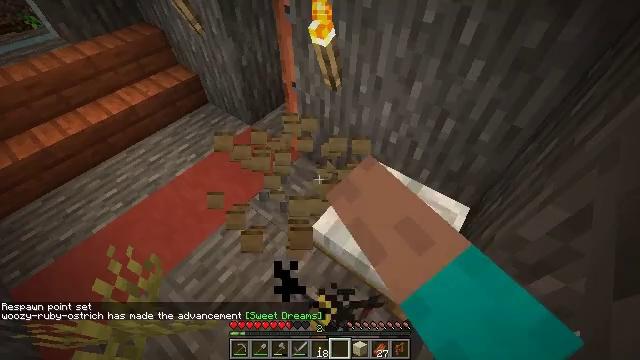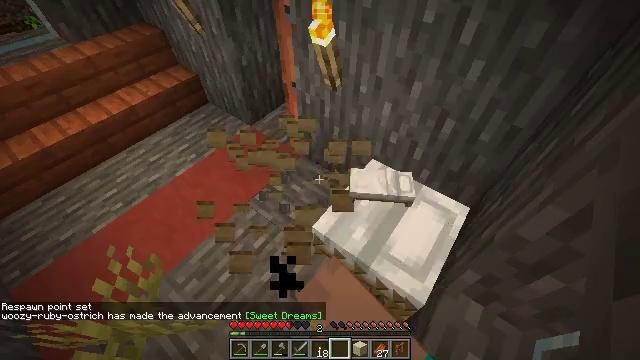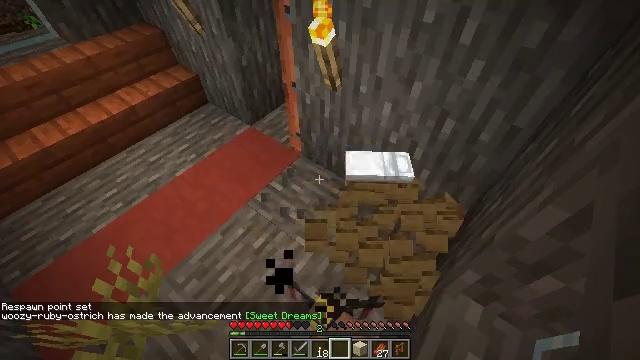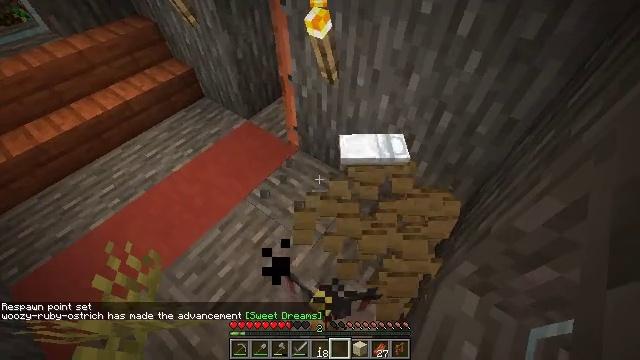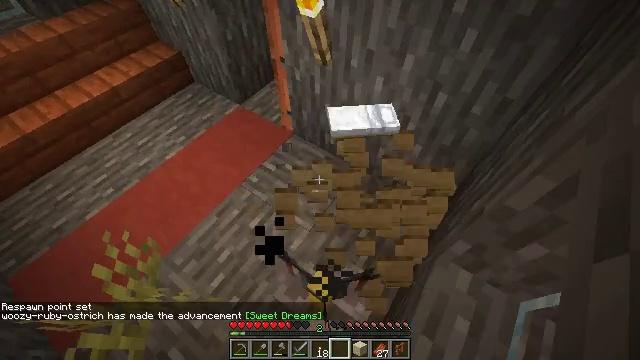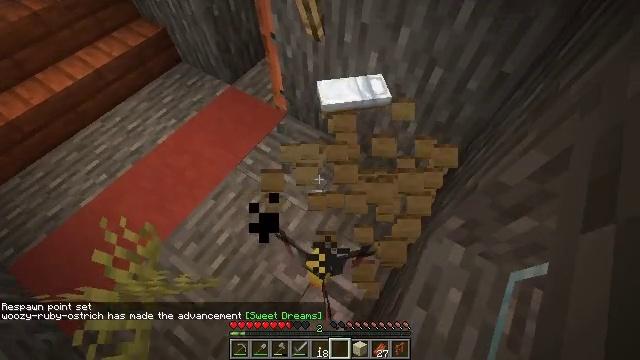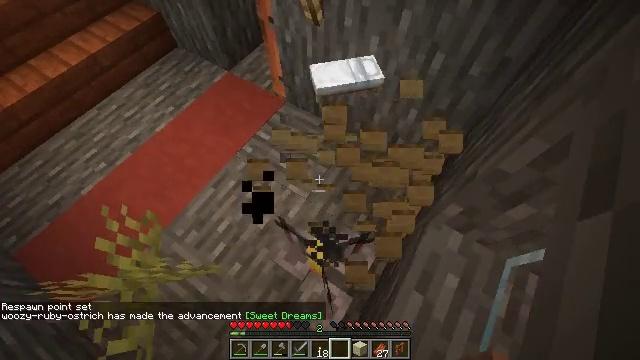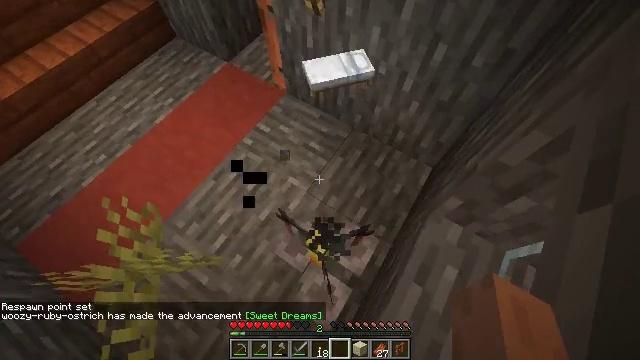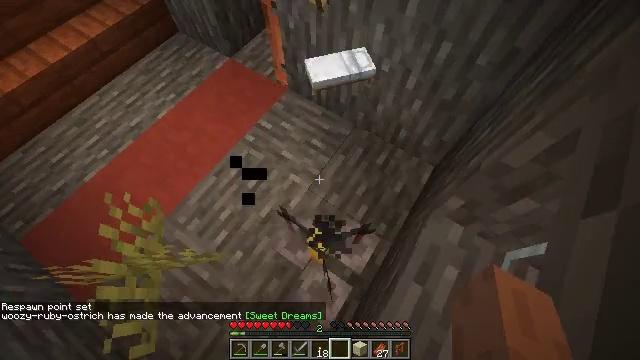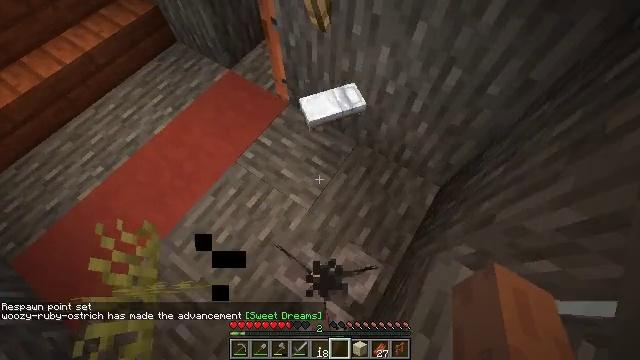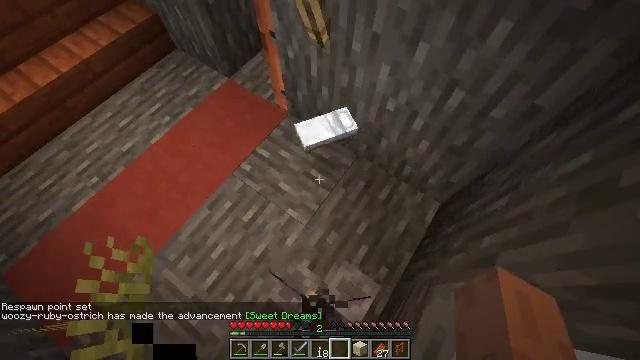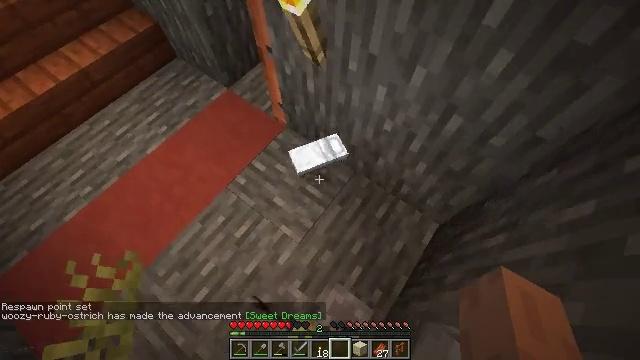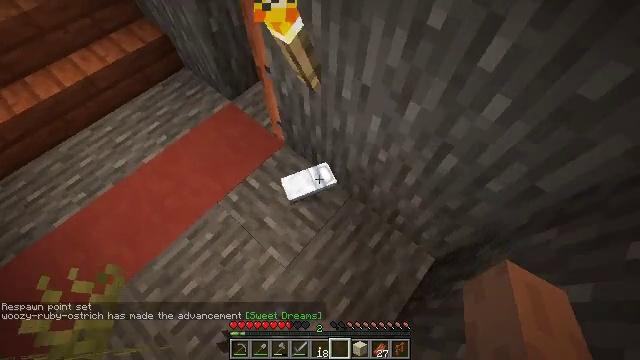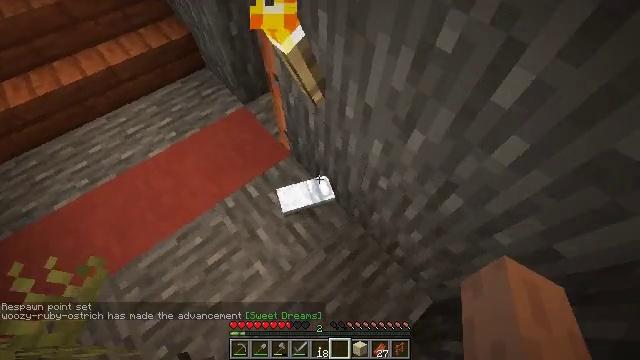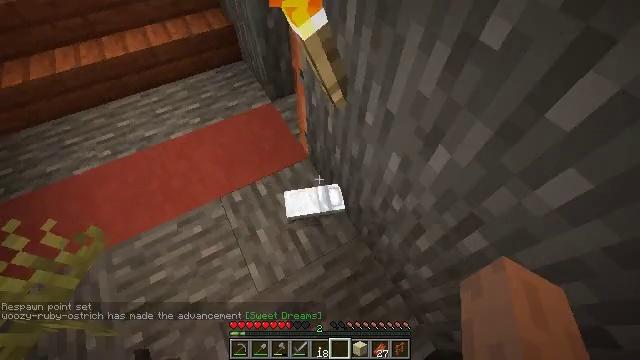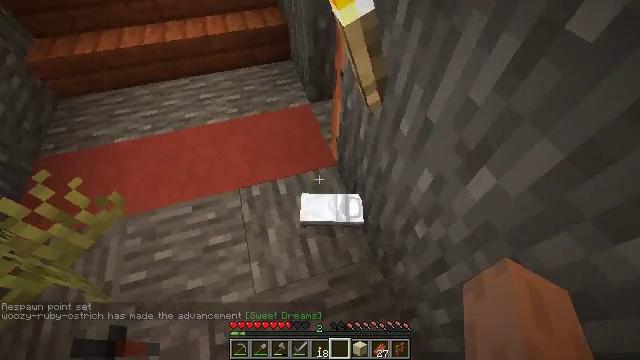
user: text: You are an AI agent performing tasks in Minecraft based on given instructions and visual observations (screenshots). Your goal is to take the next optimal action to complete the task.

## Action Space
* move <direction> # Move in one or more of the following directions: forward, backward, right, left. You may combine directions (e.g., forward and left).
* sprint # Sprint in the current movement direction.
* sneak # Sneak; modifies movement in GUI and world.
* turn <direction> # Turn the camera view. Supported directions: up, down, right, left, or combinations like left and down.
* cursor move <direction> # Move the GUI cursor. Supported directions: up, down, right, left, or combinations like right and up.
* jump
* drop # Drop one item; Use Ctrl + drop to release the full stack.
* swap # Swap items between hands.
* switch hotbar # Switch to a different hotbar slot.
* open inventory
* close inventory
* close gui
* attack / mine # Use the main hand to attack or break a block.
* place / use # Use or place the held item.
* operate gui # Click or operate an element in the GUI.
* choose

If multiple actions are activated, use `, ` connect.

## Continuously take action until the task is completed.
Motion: motion action
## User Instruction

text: Gather melon for food.
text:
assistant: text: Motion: attack / mine
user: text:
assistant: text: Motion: attack / mine
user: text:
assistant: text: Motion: turn down
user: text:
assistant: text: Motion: turn right and down
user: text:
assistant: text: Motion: turn right and down
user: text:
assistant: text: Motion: turn down
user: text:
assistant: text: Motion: turn down
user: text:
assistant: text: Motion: move forward
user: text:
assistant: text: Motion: move forward
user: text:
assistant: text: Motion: move forward and move right, turn left
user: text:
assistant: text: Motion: move forward and move right, turn left
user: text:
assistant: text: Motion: move forward and move right, turn left and up
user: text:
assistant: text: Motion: move forward and move right, turn left and up
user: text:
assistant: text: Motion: move forward and move right, turn left and up
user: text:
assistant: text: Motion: move forward, turn left and up
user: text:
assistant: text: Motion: turn left and up
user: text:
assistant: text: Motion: turn left and up
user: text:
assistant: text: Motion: turn left and up
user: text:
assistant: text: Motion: turn up
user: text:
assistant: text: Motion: no_op
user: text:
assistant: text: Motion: no_op
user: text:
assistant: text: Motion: no_op
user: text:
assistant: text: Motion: no_op
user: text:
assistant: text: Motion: no_op
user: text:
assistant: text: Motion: no_op
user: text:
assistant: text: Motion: turn left
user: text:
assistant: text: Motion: no_op
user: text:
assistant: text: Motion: no_op
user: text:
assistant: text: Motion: no_op
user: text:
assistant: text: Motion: no_op